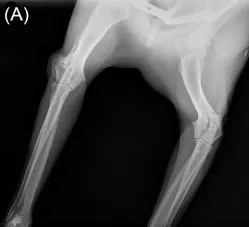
Craniocaudal.
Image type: radiology (x_ray)